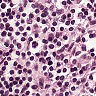
Metastatic tissue present: no